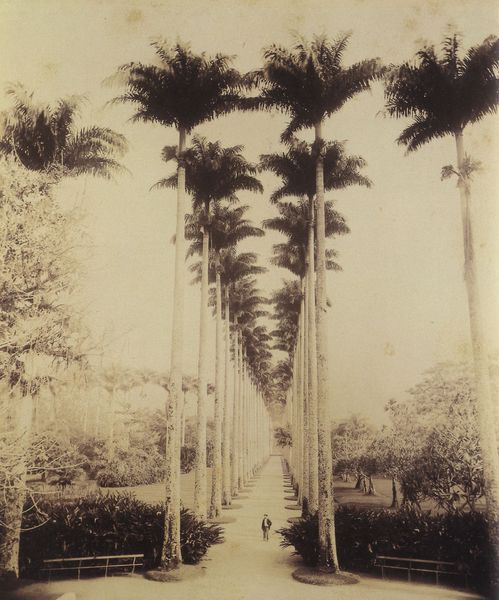
Titel: Allee der 128 Königspalmen im Botanischen Garten von Rio
Künstler: Marc Ferrez
Standort: Brasilia
Institution: Sammlung Ministerio das Relacoes Exteriores
Schlagwörter: baum, blätter, himmel, laub, mann, schatten, weiß, baumstämme, bäume, landschaft, äste, braun, frau, grau, hell, hintergrund, holz, licht, schwarz, strasse, anlage, park, weg, wiese, zaun, hemd, hose, jacke, mensch, stehen, baumstamm, einsamkeit, stamm, zweige, busch, büsche, gebüsch, gehen, gitter, schlank, sonne, figur, pflanzen, wald, garten, sommer, man, perspektive, süden, allee, dunst, hecke, nebel, amerika, platz, bank, sepia, stämme, symmetrie, schmal, geländer, palme, palmwedel, wedel, allein, baumkronen, hoch, unscharf, flucht, foto, fotografie, photographie, gang, passant, spaziergang, symmetrisch, schwarz weiss, gross, flora, bänke, photo, buschwerk, lanschaft, fluchtpunkt, plantage, alle, palmen, usa, spaziergänger, berühren, botanischer garten, orangerie, botanik, zweifarbig, rondell, zeile, gartenanlage, angelegt, botanisch, starße, einer, begrenzt, peisage, ban, fotografue, prak, resig, aalle, baumhoch, flicht, palmenallee, riesenbäume, spazierer, wenig farbigkeit, 20.jahrhundert